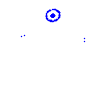
Particle: electron